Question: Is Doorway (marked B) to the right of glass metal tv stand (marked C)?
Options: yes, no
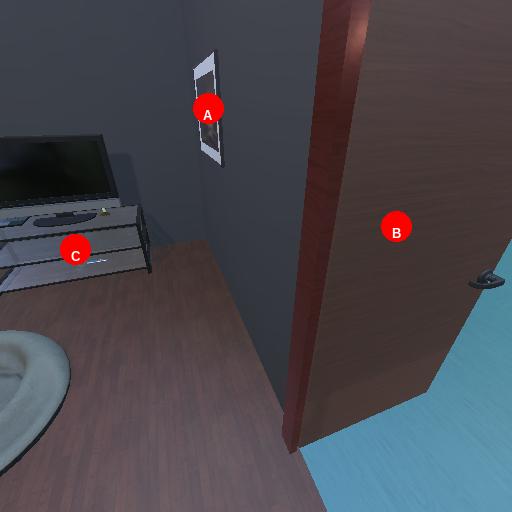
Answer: yes